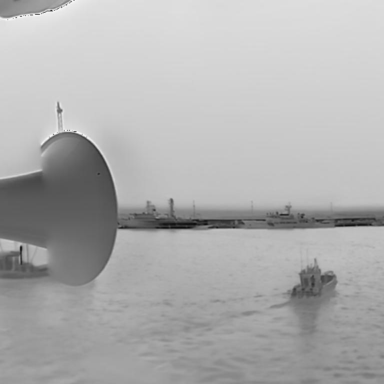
There is a bulk_carrier in the infrared image.